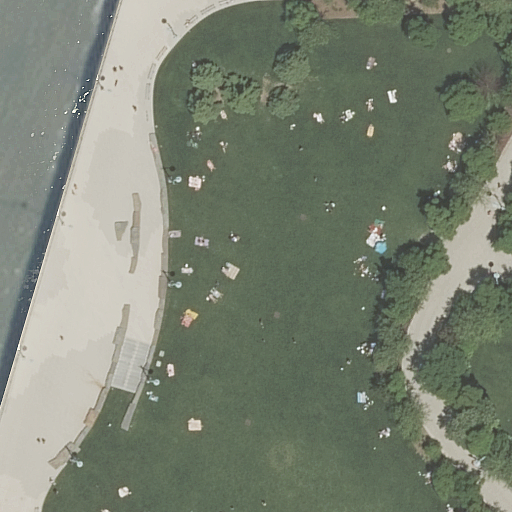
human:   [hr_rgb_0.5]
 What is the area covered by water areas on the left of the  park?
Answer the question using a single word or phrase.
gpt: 0m2

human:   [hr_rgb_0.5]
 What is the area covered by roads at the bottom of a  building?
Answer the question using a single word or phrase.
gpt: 0m2

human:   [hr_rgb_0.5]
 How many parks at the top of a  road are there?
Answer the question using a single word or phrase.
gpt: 0

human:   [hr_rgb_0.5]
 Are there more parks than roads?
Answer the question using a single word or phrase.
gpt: no

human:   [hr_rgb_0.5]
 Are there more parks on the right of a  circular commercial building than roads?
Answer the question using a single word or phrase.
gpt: no

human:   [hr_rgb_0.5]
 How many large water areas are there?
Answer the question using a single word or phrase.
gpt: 1

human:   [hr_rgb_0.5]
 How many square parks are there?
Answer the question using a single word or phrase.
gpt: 0

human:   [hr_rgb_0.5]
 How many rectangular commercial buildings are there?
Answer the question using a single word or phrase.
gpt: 0

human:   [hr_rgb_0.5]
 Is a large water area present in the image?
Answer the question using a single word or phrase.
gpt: yes

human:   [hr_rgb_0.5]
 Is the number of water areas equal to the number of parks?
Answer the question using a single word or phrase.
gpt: yes

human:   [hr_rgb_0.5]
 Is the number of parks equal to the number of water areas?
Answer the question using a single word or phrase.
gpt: yes

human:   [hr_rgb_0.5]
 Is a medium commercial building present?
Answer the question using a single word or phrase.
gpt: no

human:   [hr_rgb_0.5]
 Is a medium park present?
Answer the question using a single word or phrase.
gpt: yes

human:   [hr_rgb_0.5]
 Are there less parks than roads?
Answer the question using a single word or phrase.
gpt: yes

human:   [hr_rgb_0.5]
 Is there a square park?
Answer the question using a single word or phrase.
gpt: no

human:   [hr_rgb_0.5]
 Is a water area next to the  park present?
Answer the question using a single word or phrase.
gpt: yes

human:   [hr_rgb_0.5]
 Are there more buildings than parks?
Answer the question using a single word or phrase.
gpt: no

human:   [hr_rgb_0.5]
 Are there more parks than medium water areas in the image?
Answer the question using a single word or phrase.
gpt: yes

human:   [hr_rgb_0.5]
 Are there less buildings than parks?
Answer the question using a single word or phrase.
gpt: yes

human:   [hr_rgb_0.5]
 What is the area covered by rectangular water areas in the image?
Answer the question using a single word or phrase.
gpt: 926m2

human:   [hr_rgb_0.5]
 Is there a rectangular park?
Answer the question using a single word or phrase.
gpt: yes

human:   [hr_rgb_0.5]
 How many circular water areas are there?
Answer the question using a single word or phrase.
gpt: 0

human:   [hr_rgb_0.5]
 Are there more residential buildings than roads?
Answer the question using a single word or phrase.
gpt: no

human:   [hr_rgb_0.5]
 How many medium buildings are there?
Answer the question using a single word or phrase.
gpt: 0

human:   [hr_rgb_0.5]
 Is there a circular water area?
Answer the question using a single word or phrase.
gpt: no

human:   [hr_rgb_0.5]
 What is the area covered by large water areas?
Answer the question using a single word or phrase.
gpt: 926m2

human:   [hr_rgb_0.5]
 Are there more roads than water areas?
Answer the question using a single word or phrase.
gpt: yes

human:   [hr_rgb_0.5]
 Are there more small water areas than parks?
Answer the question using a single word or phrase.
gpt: no

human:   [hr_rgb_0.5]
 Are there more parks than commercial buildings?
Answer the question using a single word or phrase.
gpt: yes

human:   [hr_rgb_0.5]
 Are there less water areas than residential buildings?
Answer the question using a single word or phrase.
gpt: no

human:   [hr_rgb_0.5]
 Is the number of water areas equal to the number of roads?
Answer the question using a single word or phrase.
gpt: no

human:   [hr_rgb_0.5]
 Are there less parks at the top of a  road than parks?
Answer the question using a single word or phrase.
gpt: yes

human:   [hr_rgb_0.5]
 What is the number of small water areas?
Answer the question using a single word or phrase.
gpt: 0

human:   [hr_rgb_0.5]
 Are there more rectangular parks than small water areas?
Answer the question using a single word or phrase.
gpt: yes

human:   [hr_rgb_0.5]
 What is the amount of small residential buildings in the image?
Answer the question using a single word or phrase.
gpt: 0

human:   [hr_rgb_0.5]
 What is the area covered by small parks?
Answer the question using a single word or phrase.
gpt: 0m2